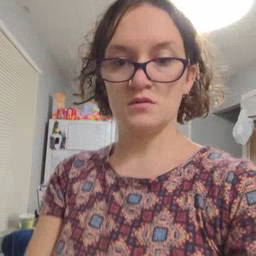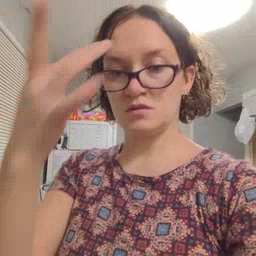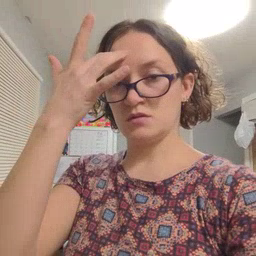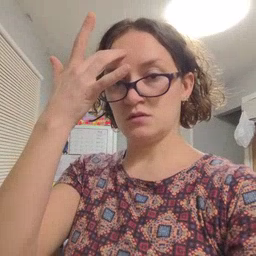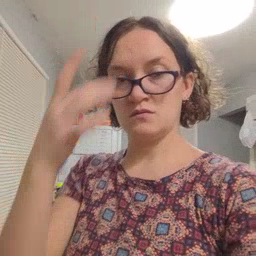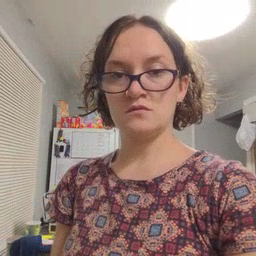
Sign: sick